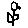
Label: flower